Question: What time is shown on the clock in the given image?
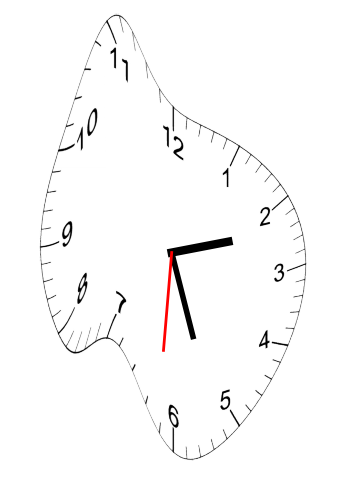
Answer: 02:26:31